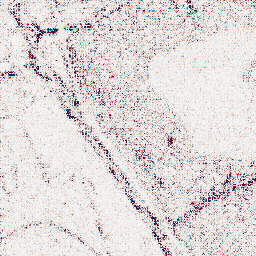
Category: wavelet
Decomposition family: wavelet_biorthogonal
Decomposition parameters: wavelet: bior5.5
level: 1
Upsampling method: bicubic
Upsampling parameters: scale: 2
Upsampling scale: 2